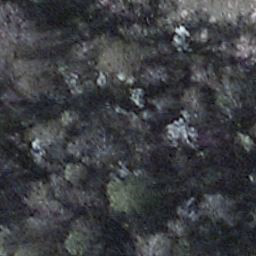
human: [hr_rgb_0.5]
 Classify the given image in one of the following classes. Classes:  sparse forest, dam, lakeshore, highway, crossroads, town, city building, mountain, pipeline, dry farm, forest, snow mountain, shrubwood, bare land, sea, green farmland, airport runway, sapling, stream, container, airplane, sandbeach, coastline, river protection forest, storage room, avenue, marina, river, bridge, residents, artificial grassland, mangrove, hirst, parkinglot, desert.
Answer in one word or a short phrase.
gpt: shrubwood